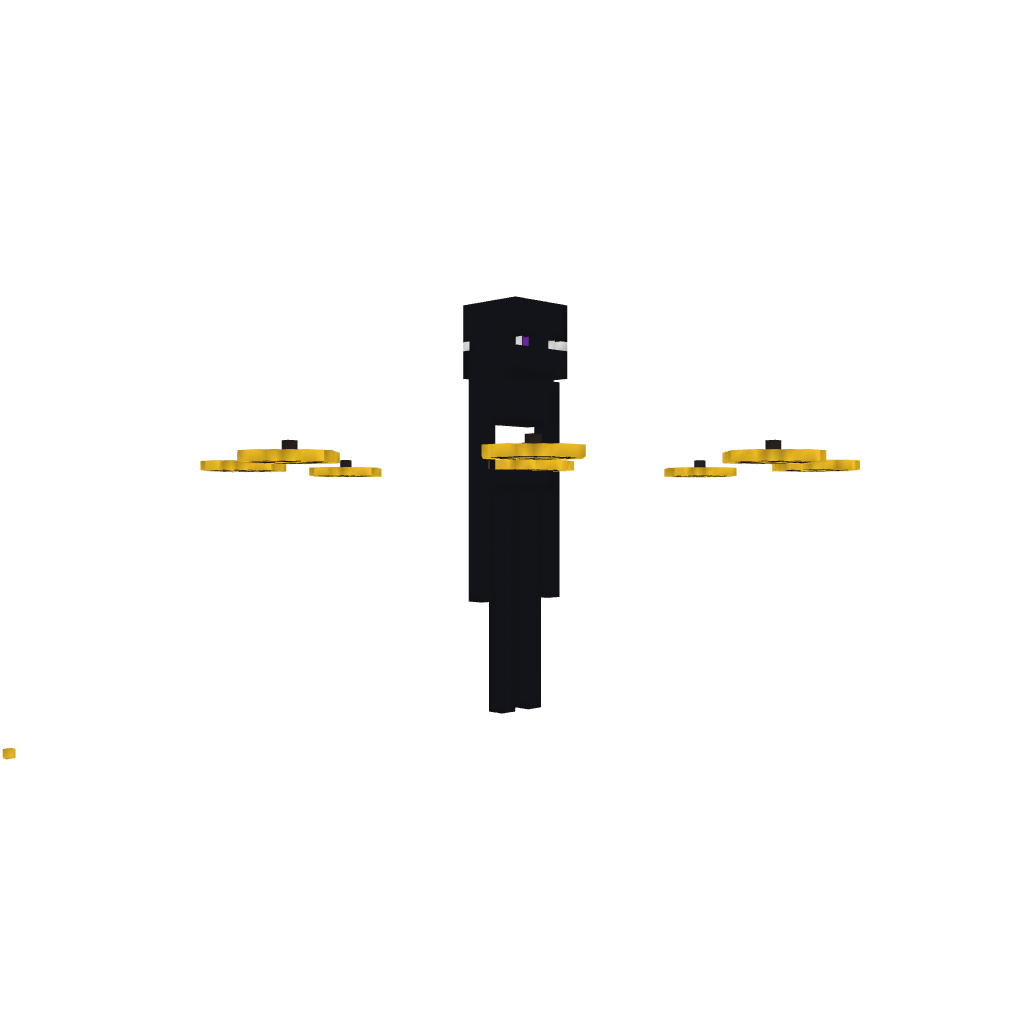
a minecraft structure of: OPenderman SkyWars scematic